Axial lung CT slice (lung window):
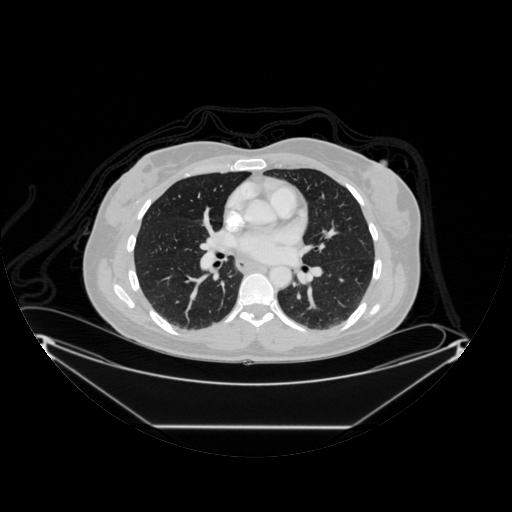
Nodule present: no